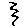
Label: zigzag